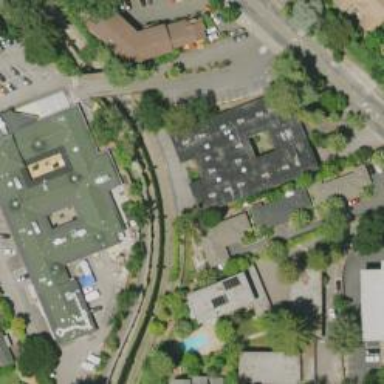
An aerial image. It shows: Healthcare facility identified as hospital.